Field crop: maize
Growth stage: 2
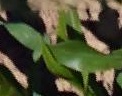
Species: maize